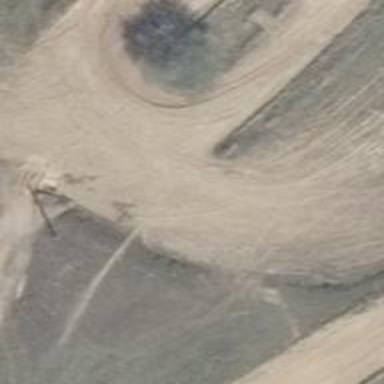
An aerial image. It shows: Motocross raceway with sandy surface.